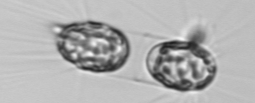
Label: Corethron_hystrix